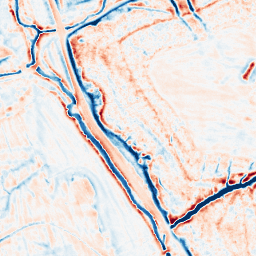
Category: edge_preserving
Decomposition family: bilateral
Decomposition parameters: d: 15
sigma_color: 100
sigma_space: 100
Upsampling method: sinc_hamming
Upsampling parameters: scale: 2
kernel_size: 4
Upsampling scale: 2